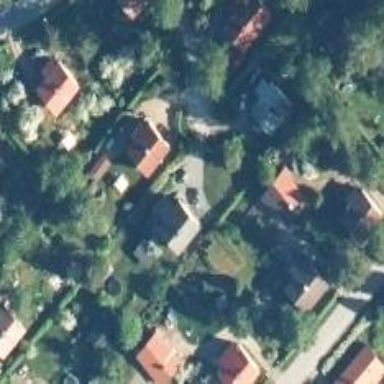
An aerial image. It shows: Suburb.